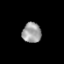
Tissue: prostate
Cell type: Myeloid cells
Senescence score: 0.3011
Nuclear area (px): 374
Mean DAPI intensity: 157.762